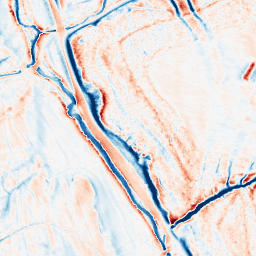
Category: classical
Decomposition family: gaussian_anisotropic
Decomposition parameters: sigma_x: 5
sigma_y: 2
Upsampling method: quadratic
Upsampling parameters: scale: 8
Upsampling scale: 8